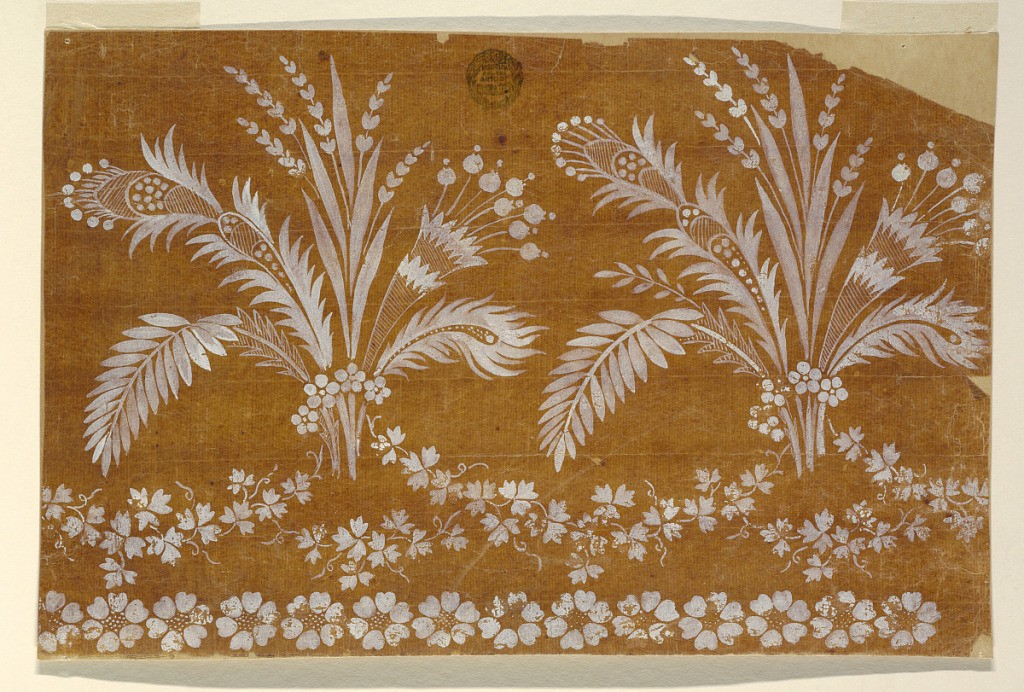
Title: Design for an Embroidered or Woven Horizontal Border of the "Fabrique de St. Ruf"
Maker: Fabrique de Saint Ruf, Lyon, France
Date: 1805–1815
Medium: Graphite, brush and white gouache on glazed tracing paper
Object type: Drawing
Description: Bunches of flowers are connected by ivy festoons. A row of blossoms is at the bottom. Two repeats are shown.